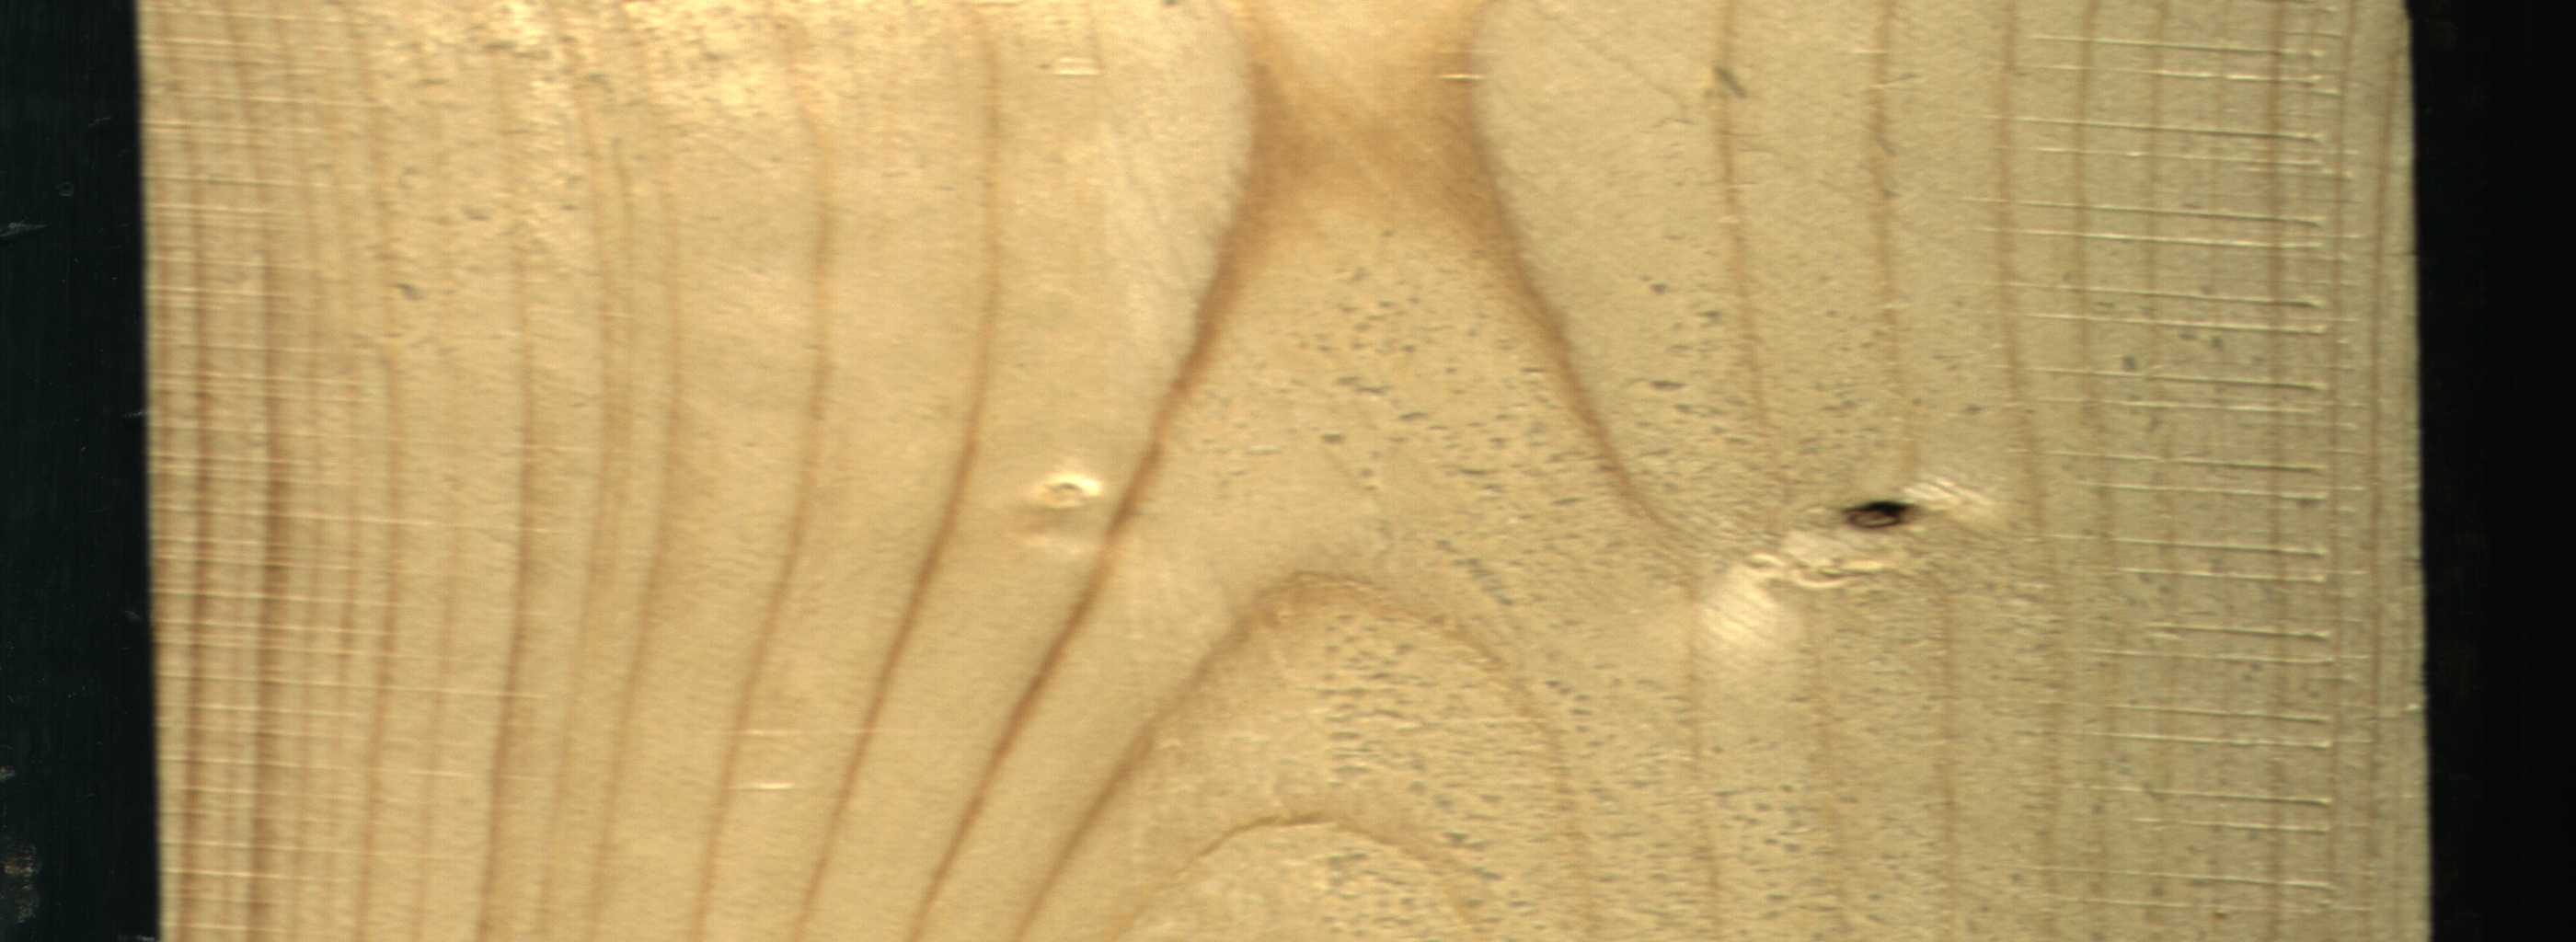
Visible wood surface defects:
Live_Knot